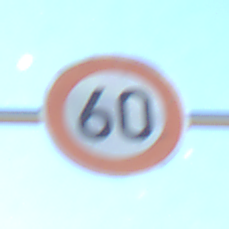
Verkehrszeichen: Geschwindigkeit60
Umgebung: Outdoor, Nature
Tageszeit: Night
Wetter: PartlyCloudy
Licht: Natural
Jahreszeit: NotSpecified
Kontrast: HighContrast